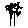
Label: tree